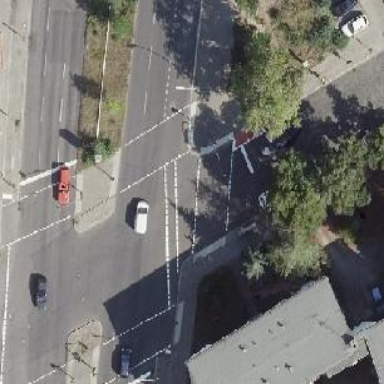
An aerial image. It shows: Asphalt footway with crossing controlled by traffic signals.